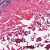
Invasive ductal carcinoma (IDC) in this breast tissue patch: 0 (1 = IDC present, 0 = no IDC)